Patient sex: F
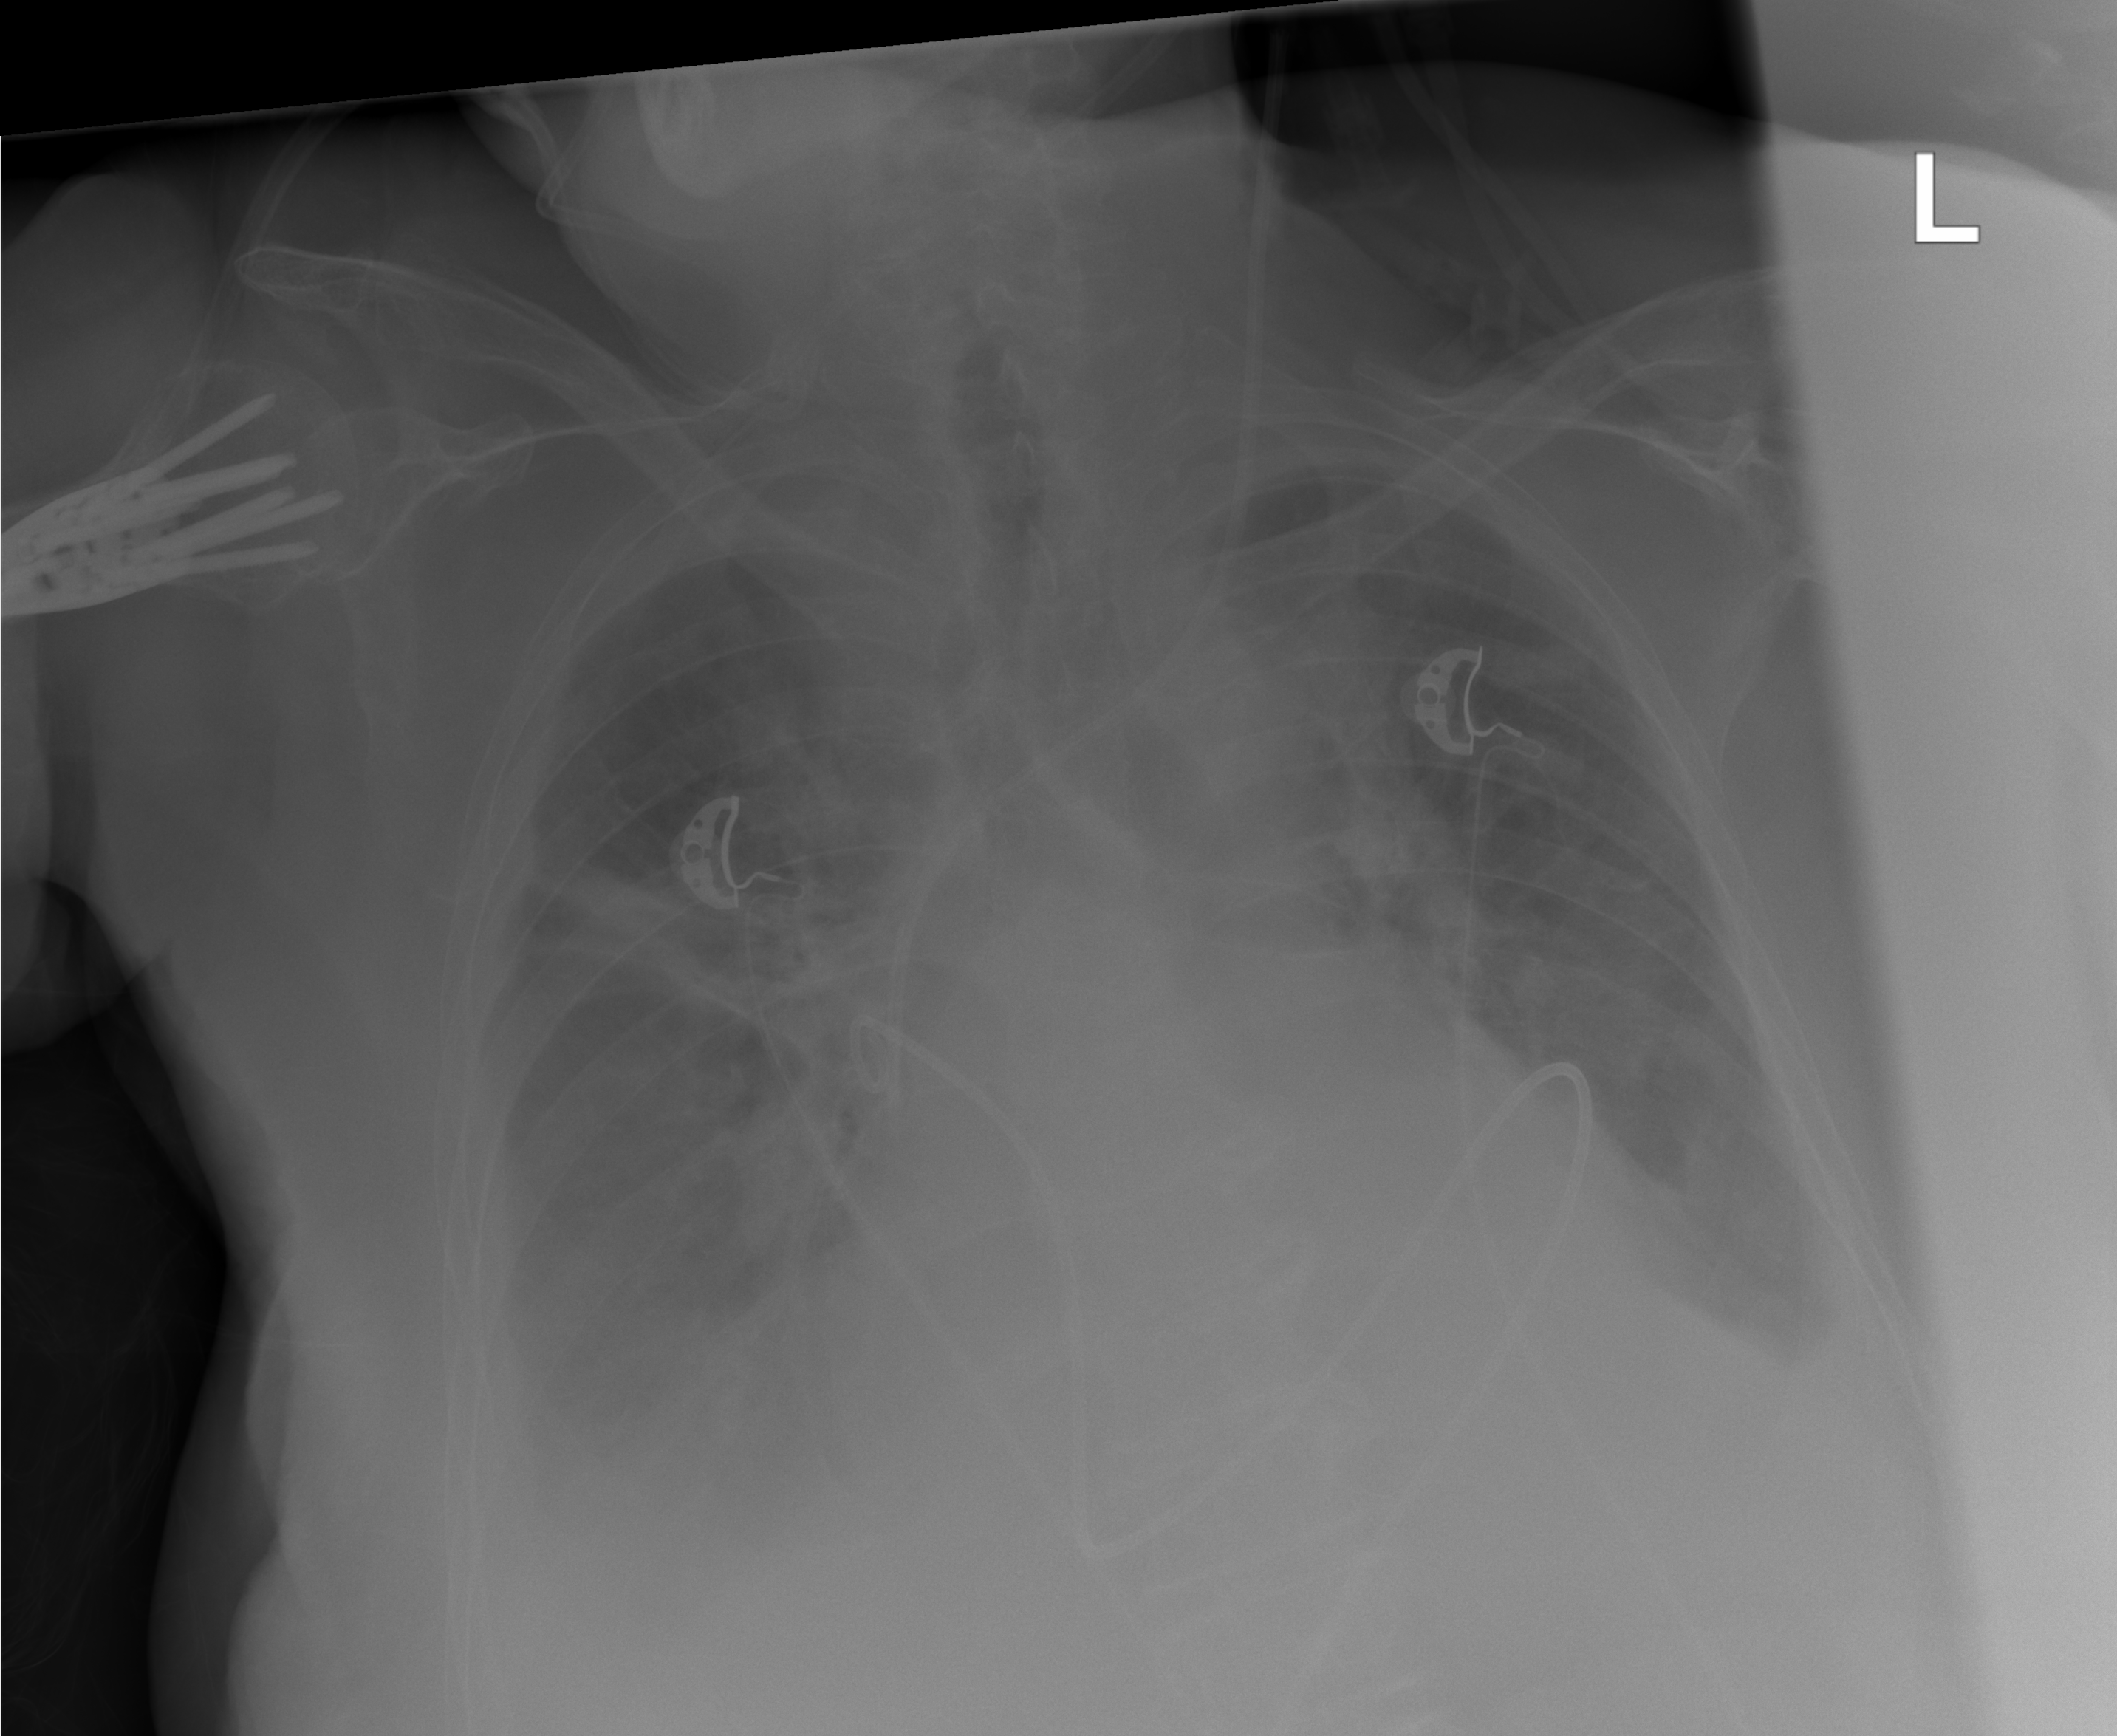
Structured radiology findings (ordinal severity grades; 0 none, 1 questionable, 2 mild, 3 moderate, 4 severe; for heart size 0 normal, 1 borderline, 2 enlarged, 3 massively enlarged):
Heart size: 3
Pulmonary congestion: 1
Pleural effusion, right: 3
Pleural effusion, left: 3
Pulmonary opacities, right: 1
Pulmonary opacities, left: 1
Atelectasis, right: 3
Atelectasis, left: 3